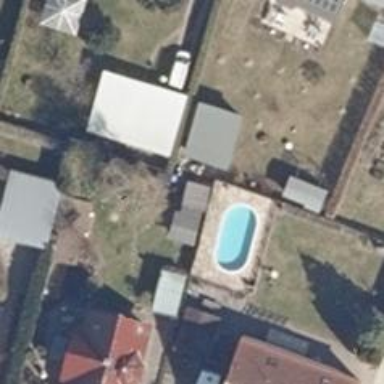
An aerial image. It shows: Swimming pool located in leisure land.